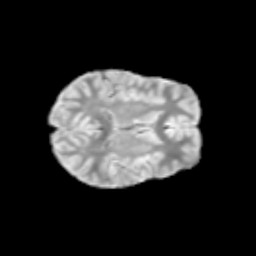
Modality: T2w
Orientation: axial
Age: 10
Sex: female
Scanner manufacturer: siemens
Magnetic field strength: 3 T
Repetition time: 3.8 s
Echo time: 0.07 s